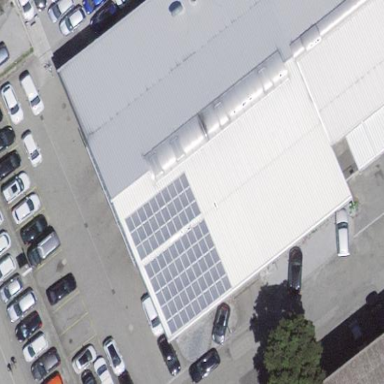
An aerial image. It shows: Commercial building.